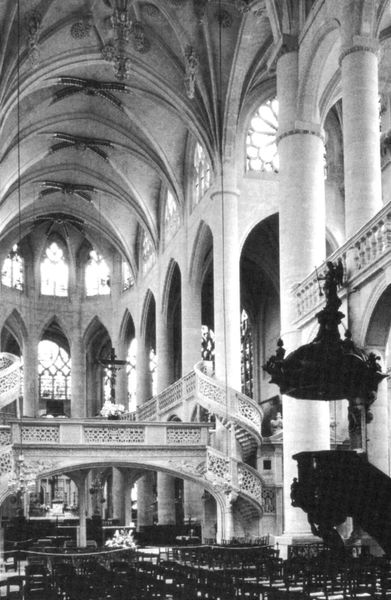
Titel: Saint-Etienne-du-Mont in Paris
Standort: Paris, St. Etienne du Mont (EU - F - Ile-de-France)
Schlagwörter: weiß, fenster, schwarz, stühle, säule, säulen, gebäude, alt, stein, bild, kirche, innen, gotik, treppe, treppen, foto, fotografie, bögen, gewölbe, balustrade, schwarzweiß, altar, kreuzrippen, kanzel, kreuzgrat, obergarden, rosette, spitzbögen, wendeltreppe, joch, neogotik, schalldeckel, säöule, kielbögen, lichtgarden